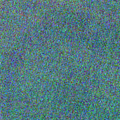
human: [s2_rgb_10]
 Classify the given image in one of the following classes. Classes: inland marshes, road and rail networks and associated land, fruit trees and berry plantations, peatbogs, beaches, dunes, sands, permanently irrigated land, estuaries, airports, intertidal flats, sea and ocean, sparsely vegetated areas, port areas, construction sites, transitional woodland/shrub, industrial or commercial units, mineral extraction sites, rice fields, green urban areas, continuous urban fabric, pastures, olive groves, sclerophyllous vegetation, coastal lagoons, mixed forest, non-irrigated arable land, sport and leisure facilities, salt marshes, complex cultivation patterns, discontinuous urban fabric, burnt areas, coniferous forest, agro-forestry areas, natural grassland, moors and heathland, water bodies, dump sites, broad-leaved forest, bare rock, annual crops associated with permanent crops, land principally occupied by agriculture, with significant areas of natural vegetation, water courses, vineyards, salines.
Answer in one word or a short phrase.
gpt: water bodies